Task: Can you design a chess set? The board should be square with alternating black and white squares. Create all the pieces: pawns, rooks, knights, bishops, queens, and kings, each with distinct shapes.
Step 2564:
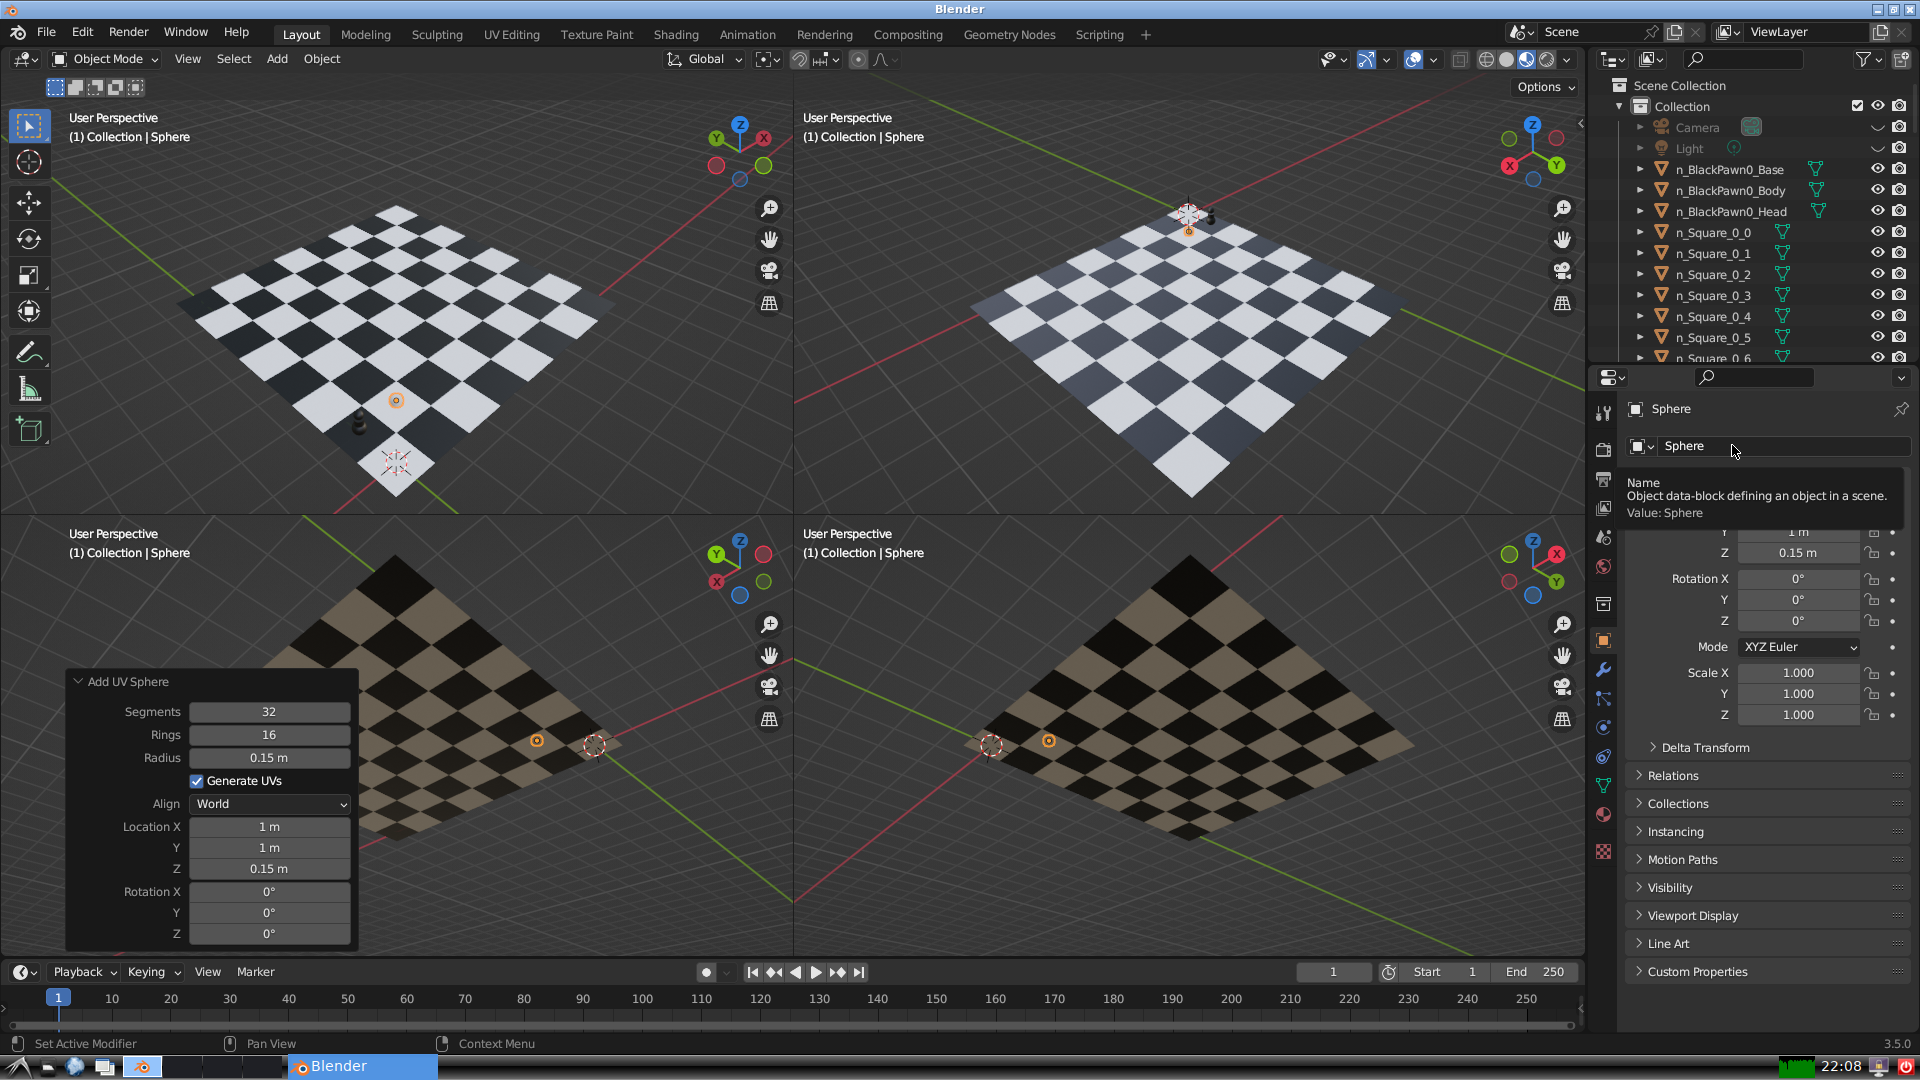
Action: click: no